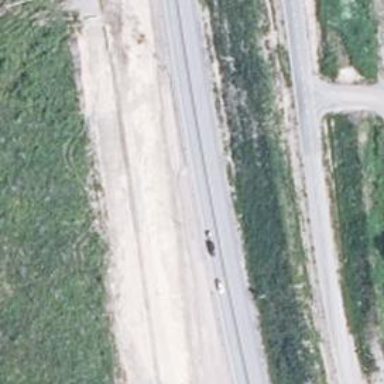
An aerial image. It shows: Asphalt motorway categorized as trunk road.